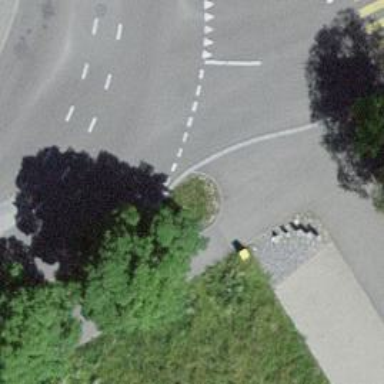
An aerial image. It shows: Post box is visible.